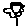
Label: flower